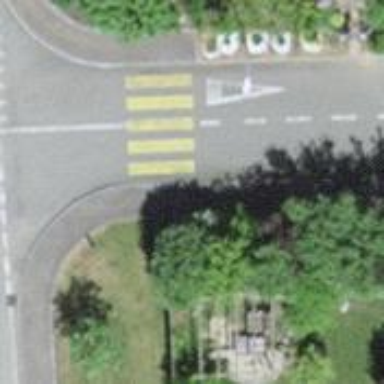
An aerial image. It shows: Zebra crossing on the road.